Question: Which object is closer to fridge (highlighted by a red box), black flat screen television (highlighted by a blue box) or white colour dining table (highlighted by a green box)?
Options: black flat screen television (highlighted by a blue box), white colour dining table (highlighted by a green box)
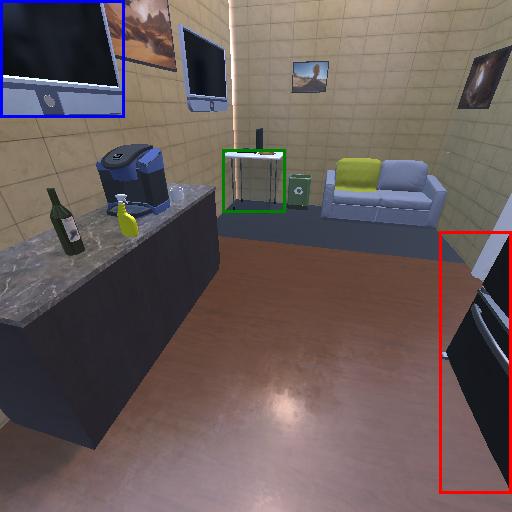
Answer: black flat screen television (highlighted by a blue box)